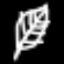
Label: leaf